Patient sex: F
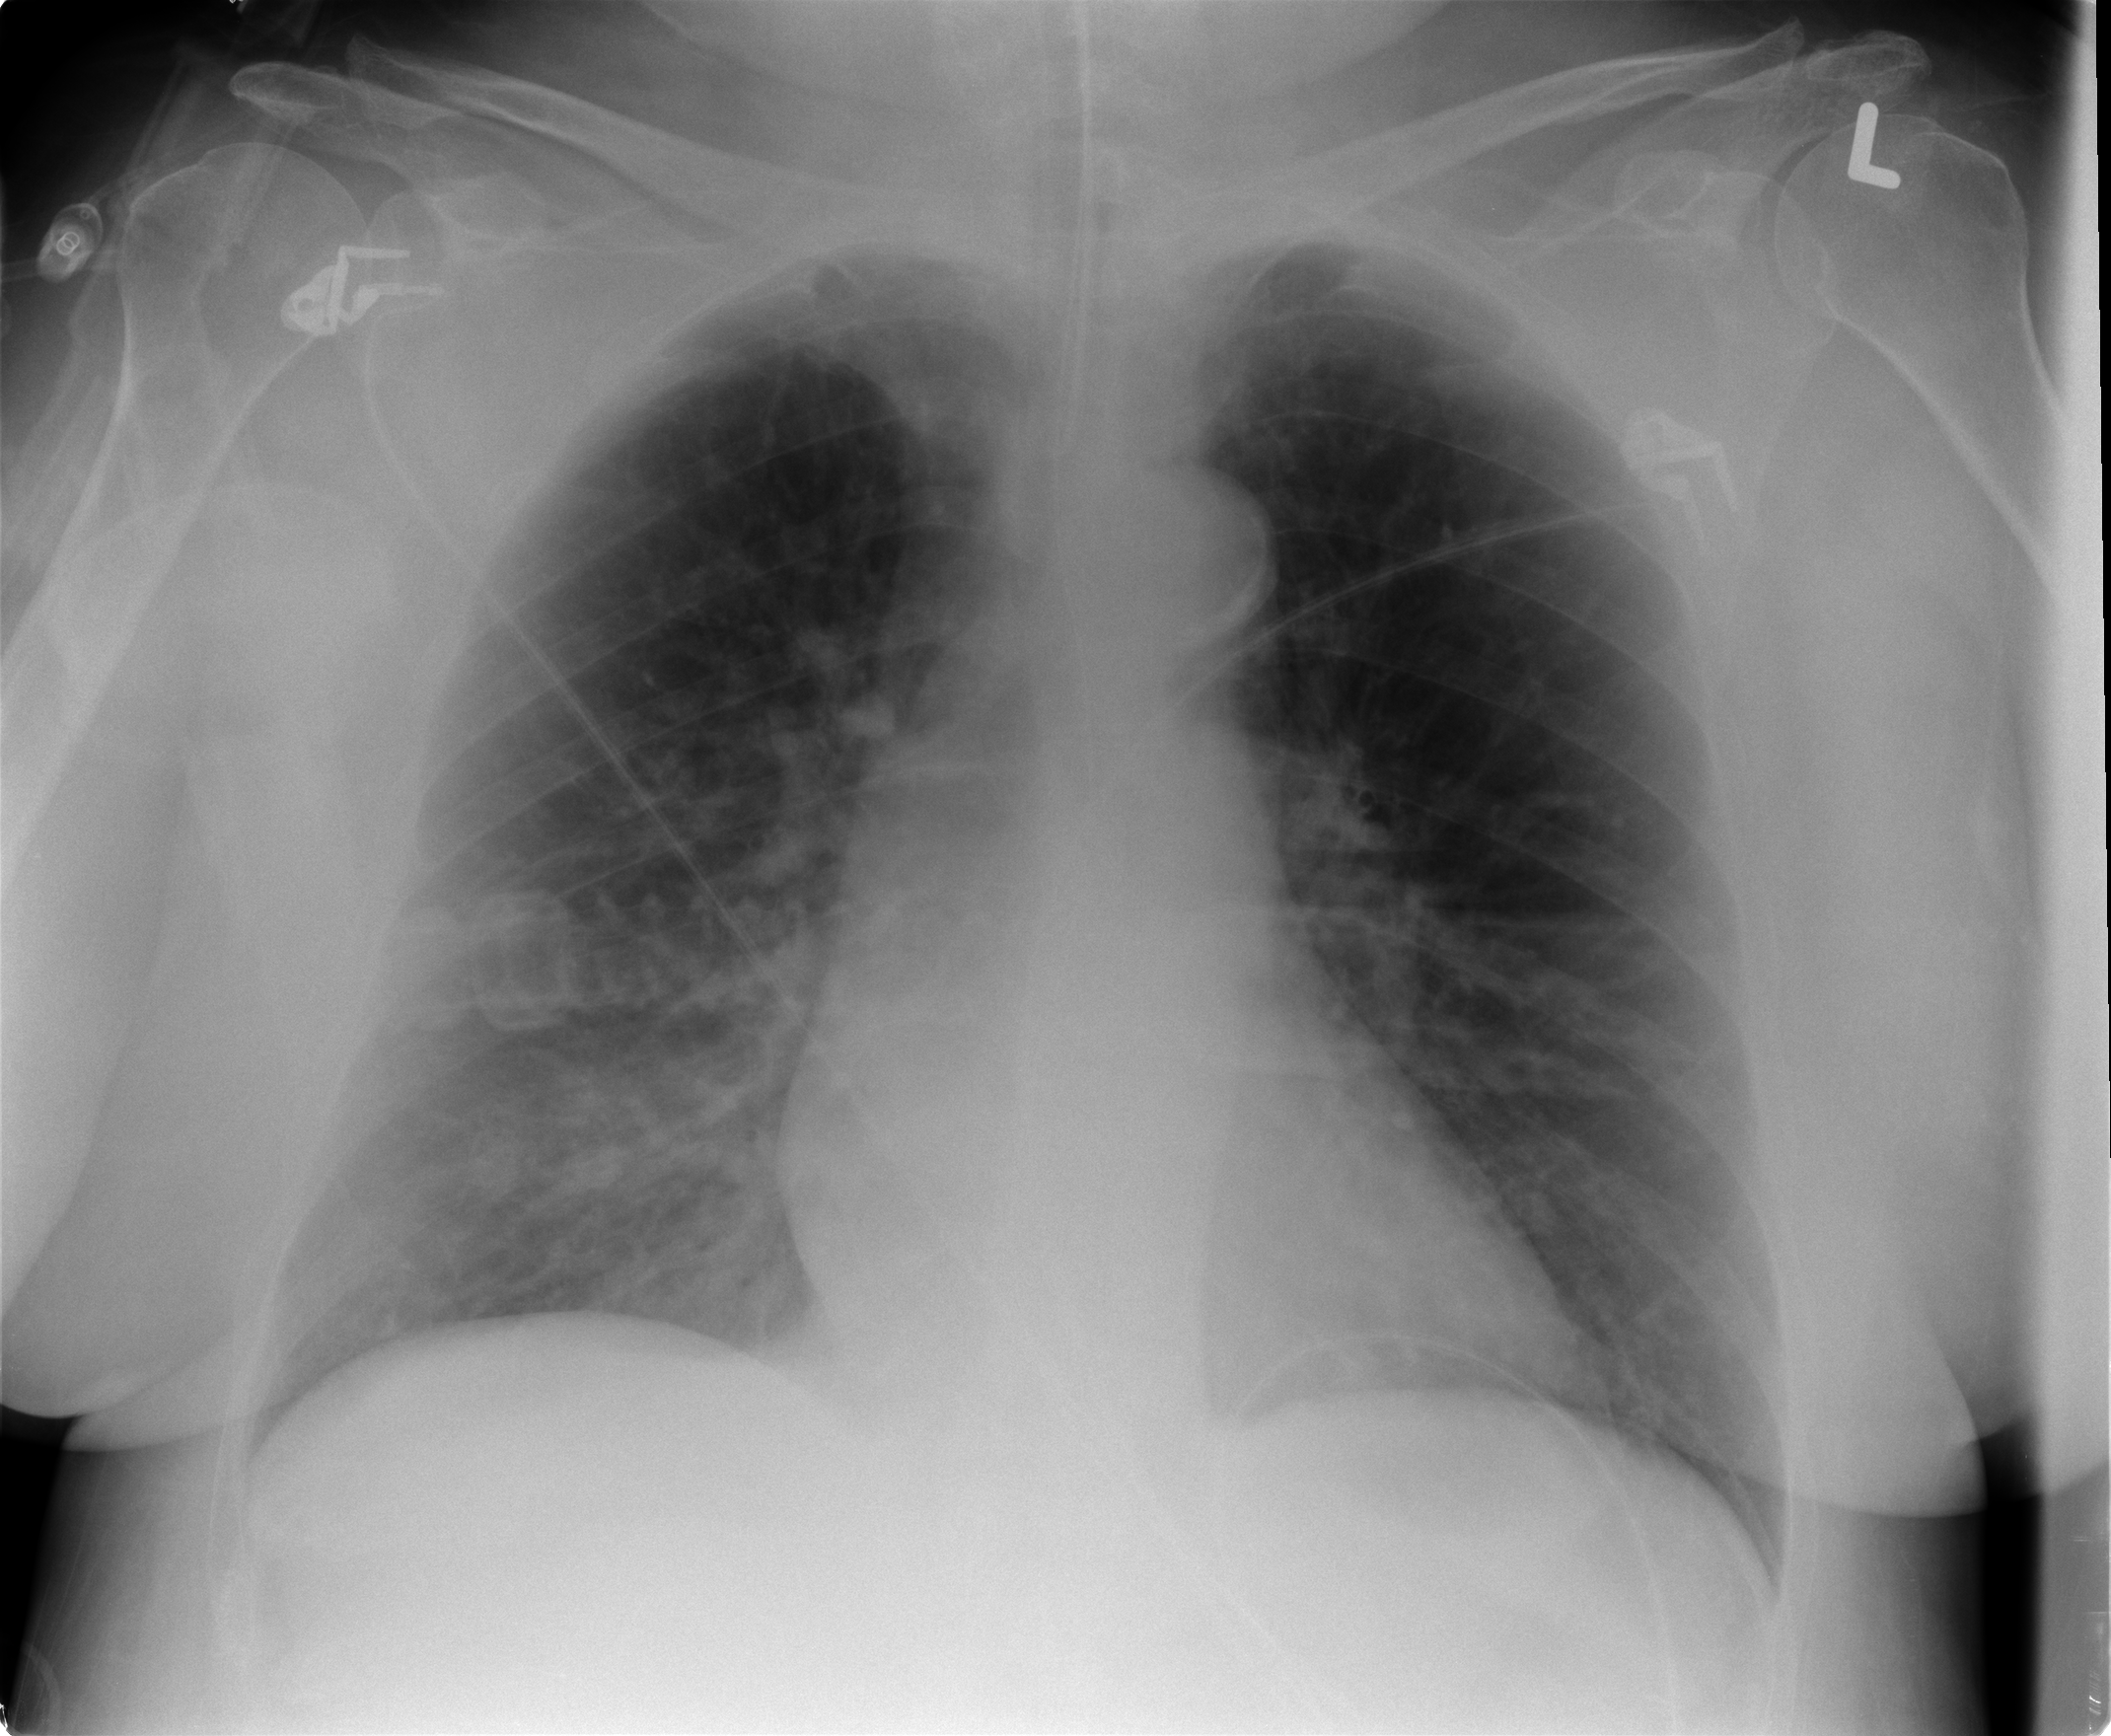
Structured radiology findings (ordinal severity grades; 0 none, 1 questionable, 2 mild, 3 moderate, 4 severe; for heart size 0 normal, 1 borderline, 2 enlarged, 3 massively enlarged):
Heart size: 1
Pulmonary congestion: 2
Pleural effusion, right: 0
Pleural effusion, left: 0
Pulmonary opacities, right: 2
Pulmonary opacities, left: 0
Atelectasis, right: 0
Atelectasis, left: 0